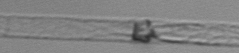
Label: Dactyliosolen_blavyanus